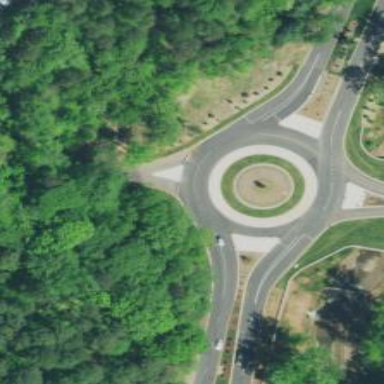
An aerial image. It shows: Unclassified road with asphalt surface leading to roundabout.